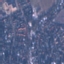
Label: Residential